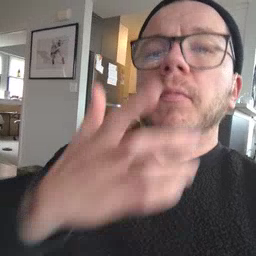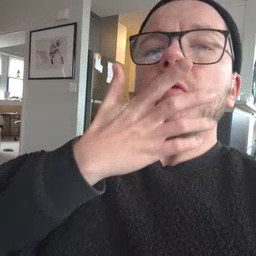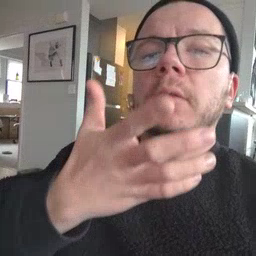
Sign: grass